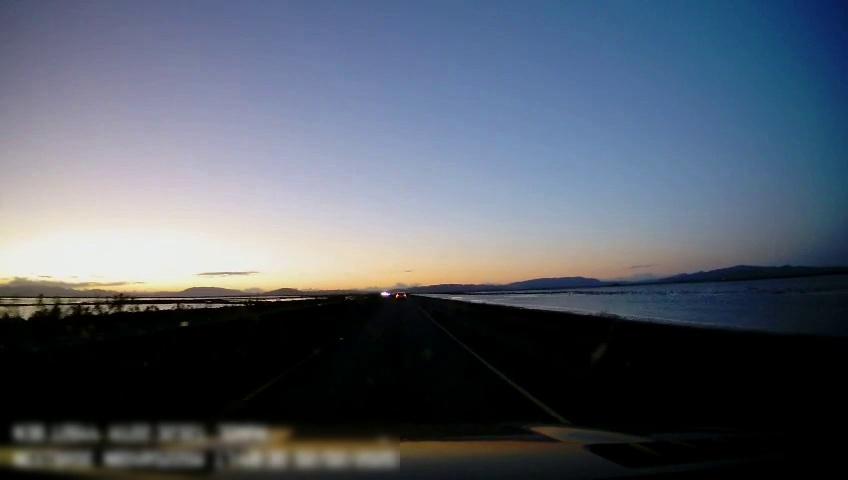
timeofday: Dusk/Dawn/Twilight
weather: Sunny
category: Drivable Space
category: Vehicles | Car
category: Lanes | Current Lane
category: Lanes | Current Lane